Question: I need to animate a TextView when i click a button. The height of the TextView is wrap_content. This TextView is inside a RecyclerView row and i need to expand it from visibility gone to his real height with content. I used ValueAnimator.
'''
private ValueAnimator slideAnimator(int start, int end) {
ValueAnimator animator = ValueAnimator.ofInt(start, end);
animator.addUpdateListener(new ValueAnimator.AnimatorUpdateListener() {
@Override
public void onAnimationUpdate(ValueAnimator valueAnimator) {
int value = (Integer) valueAnimator.getAnimatedValue();
ViewGroup.LayoutParams layoutParams = tvAdditional.getLayoutParams();
layoutParams.height = value;
tvAdditional.setLayoutParams(layoutParams);
}
});
return animator;
}
private void expand(View v) {
v.setVisibility(View.VISIBLE);
v.measure(ViewGroup.LayoutParams.MATCH_PARENT, ViewGroup.LayoutParams.WRAP_CONTENT);
ValueAnimator mAnimator = slideAnimator(0, v.getMeasuredHeight());
mAnimator.start();
}
private void collapse(final View v) {
int finalHeight = v.getHeight();
ValueAnimator mAnimator = slideAnimator(finalHeight, 0);
mAnimator.addListener(new Animator.AnimatorListener() {
@Override
public void onAnimationStart(Animator animation) {
}
@Override
public void onAnimationEnd(Animator animator) {
v.setVisibility(View.GONE);
}
@Override
public void onAnimationCancel(Animator animation) {
}
@Override
public void onAnimationRepeat(Animator animation) {
}
});
mAnimator.start();
}
'''
In debug i noticed that when i use 'getMeasuredHeight()' method on view in 'expand', the value is always 76, also if i added items with more than one row.
P.s. i call 'expand' and 'collapse' inside the click listener of the row.
Screenshot:

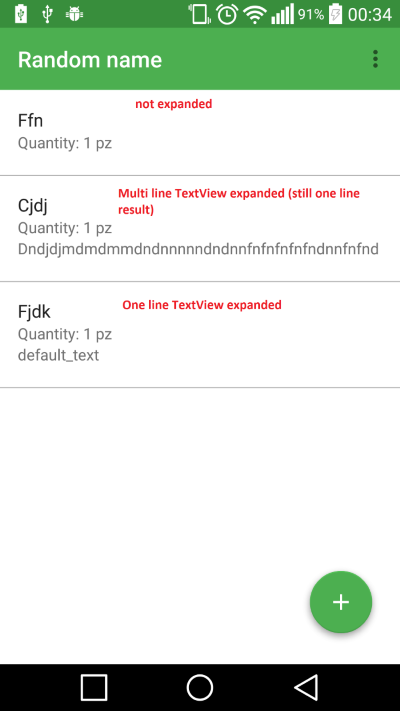
Answer: I changed my 'expand' method adding a listener in which i set the height to wrap_content at the end of the animation:
'''
private void expand(final View v) {
v.measure(View.MeasureSpec.makeMeasureSpec(0, View.MeasureSpec.UNSPECIFIED), View.MeasureSpec.makeMeasureSpec(0, View.MeasureSpec.UNSPECIFIED));
v.getLayoutParams().height = 0;
v.setVisibility(View.VISIBLE);
final int targetHeight = v.getMeasuredHeight();
ValueAnimator mAnimator = slideAnimator(0, targetHeight);
mAnimator.addListener(new Animator.AnimatorListener() {
@Override
public void onAnimationStart(Animator animation) {
}
@Override
public void onAnimationEnd(Animator animation) {
v.getLayoutParams().height = ViewGroup.LayoutParams.WRAP_CONTENT;
v.requestLayout();
}
@Override
public void onAnimationCancel(Animator animation) {
}
@Override
public void onAnimationRepeat(Animator animation) {
}
});
mAnimator.start();
}
'''